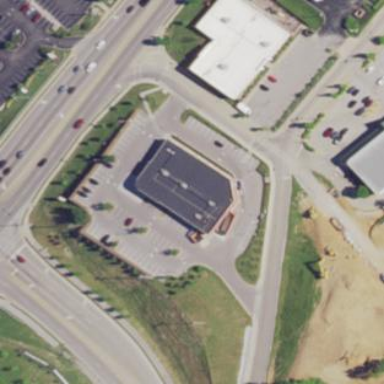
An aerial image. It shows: Retail building.